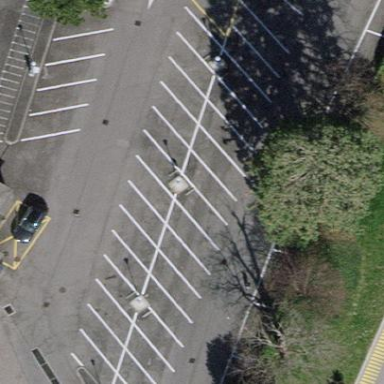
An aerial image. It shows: Parking area with asphalt surface.